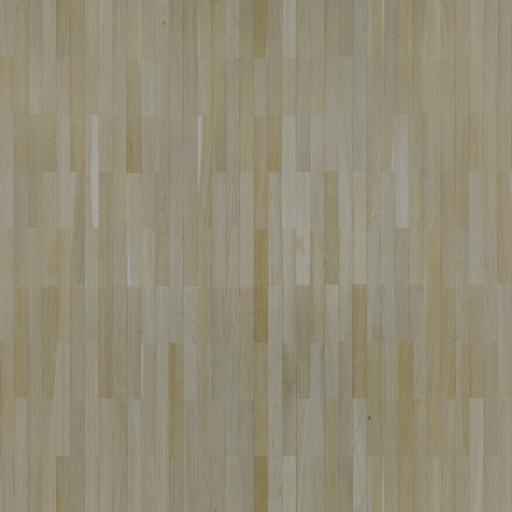
Tags: clean floor flooring parquet reflective smooth wood wooden